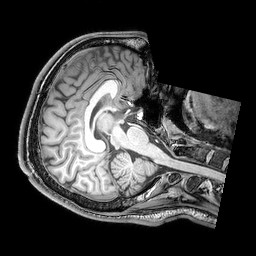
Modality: T1w
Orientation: axial